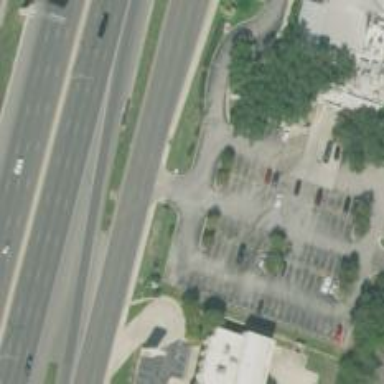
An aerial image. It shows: Secondary road with asphalt surface and frontage road.